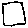
Label: square